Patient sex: M
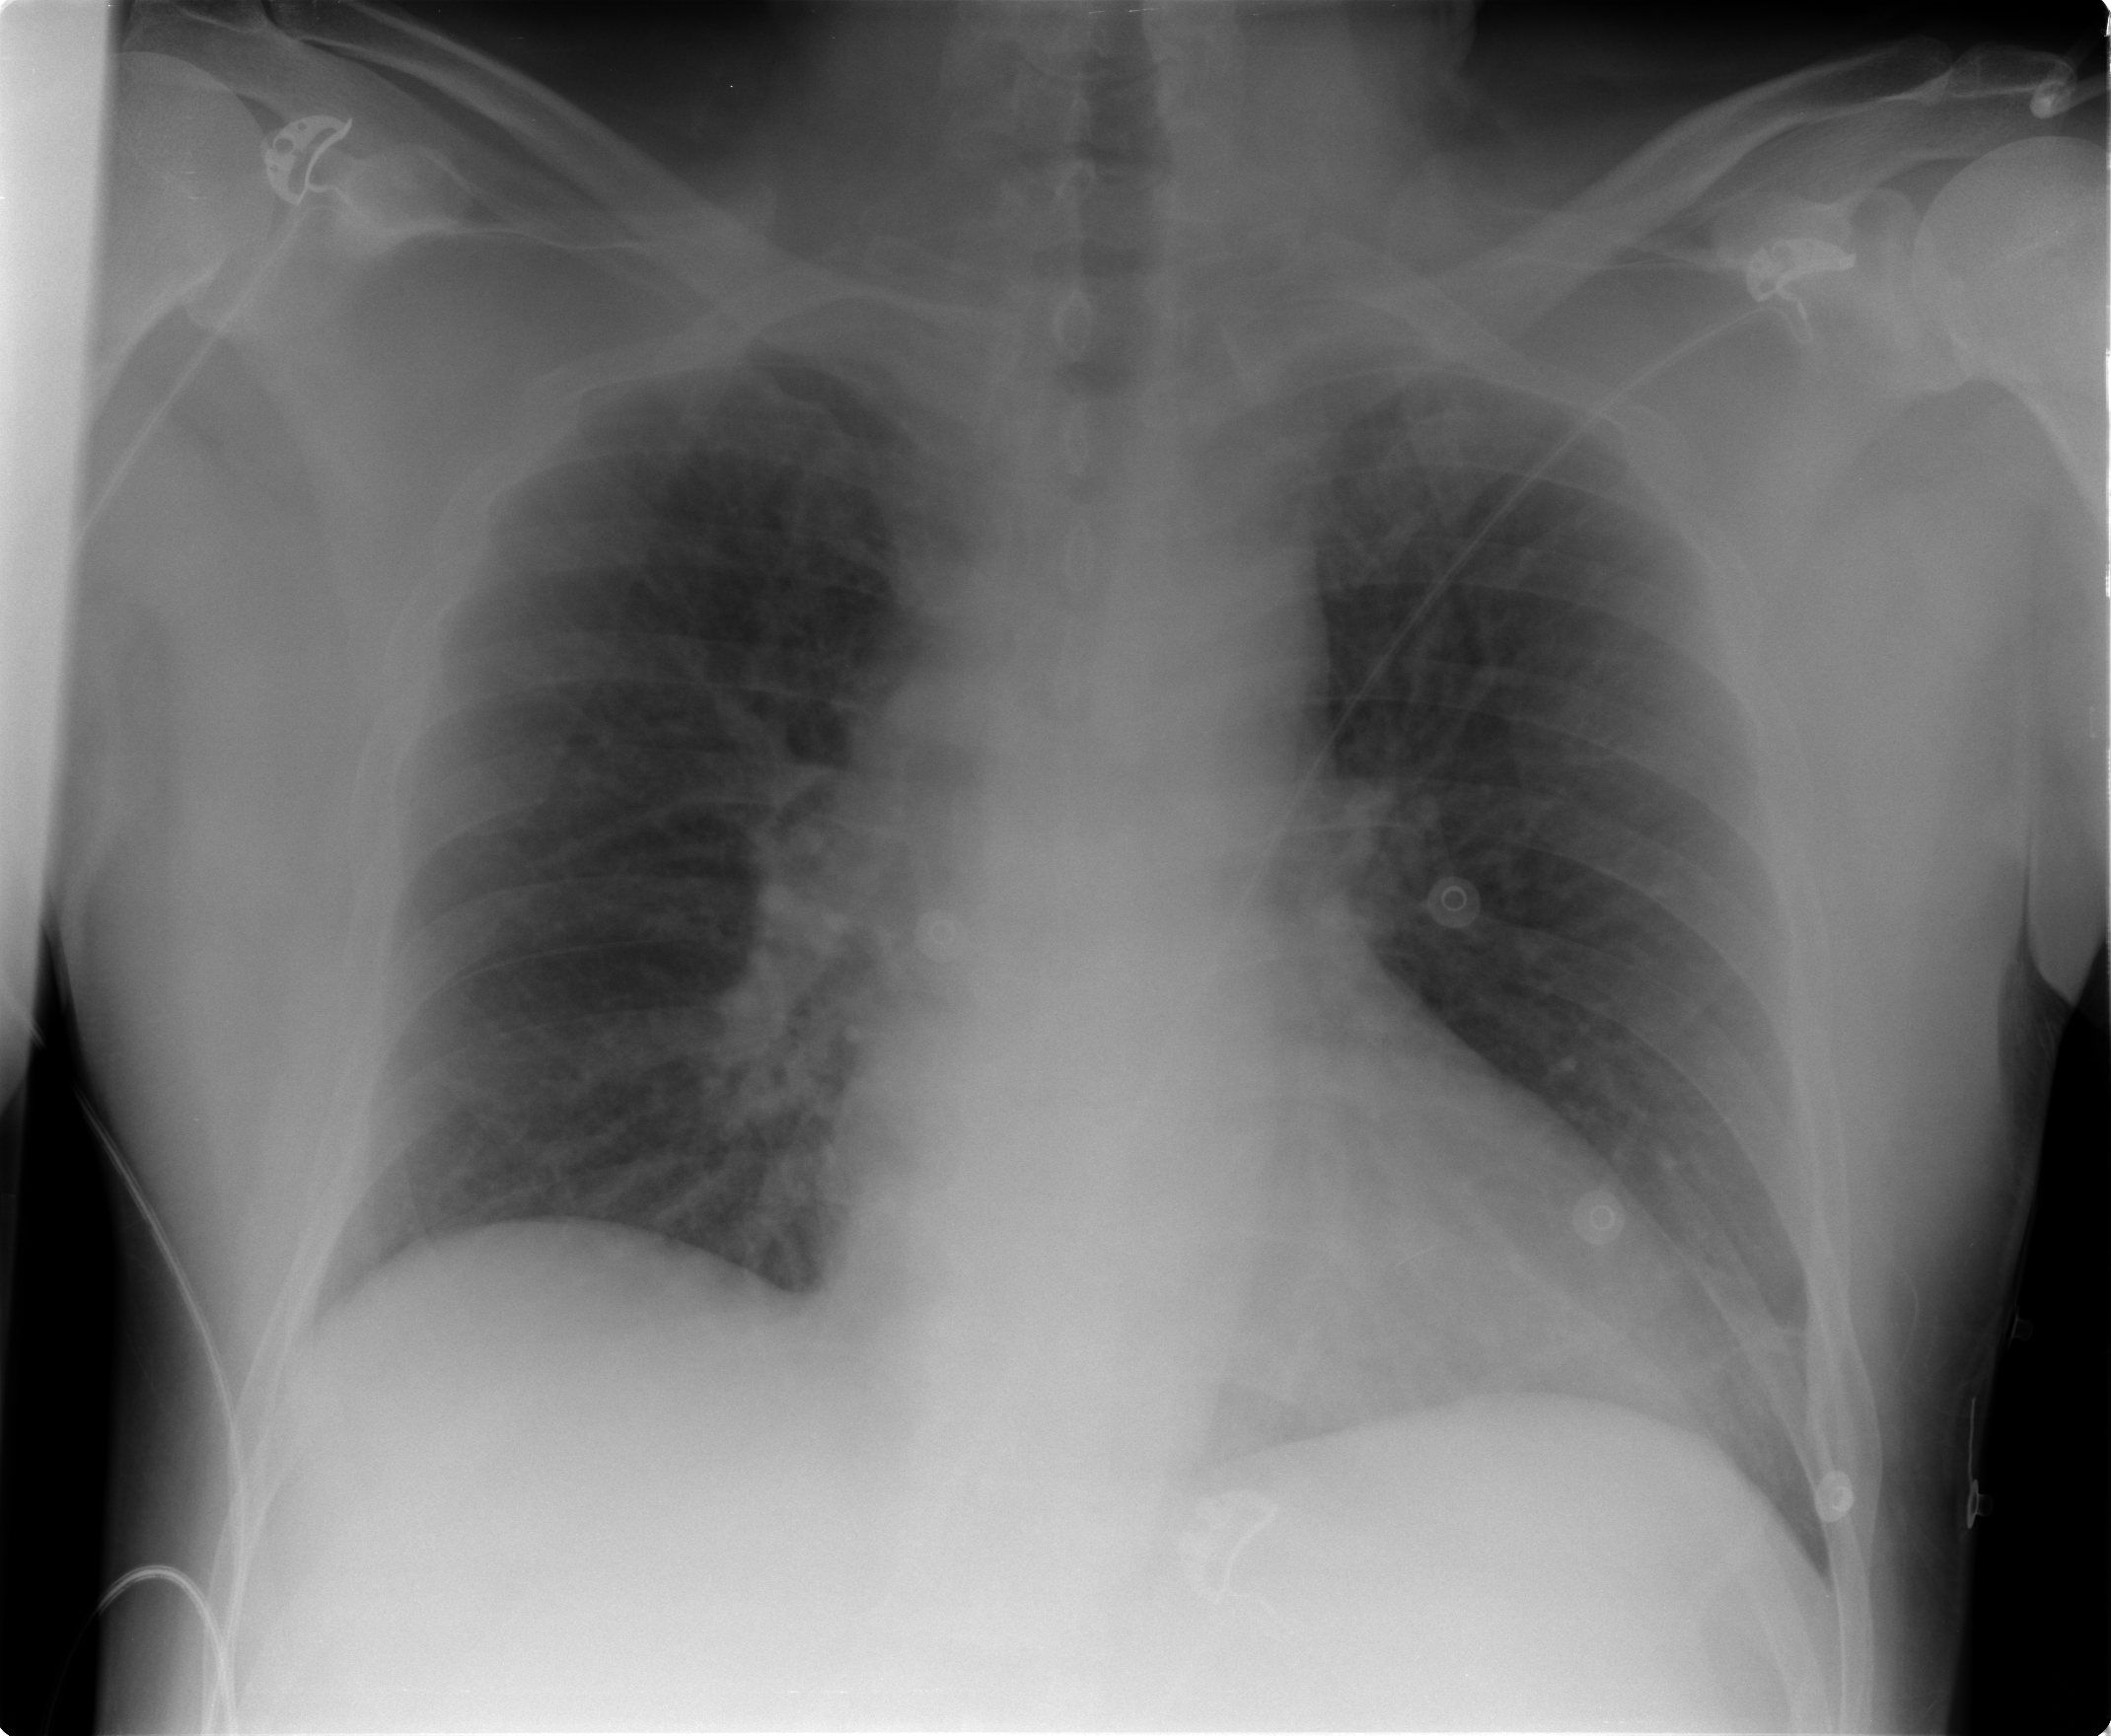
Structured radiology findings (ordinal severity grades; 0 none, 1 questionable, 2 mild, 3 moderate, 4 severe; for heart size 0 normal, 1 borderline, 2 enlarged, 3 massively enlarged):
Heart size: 2
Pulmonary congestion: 2
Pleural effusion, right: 0
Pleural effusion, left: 0
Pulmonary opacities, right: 0
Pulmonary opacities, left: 0
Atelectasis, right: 0
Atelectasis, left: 2